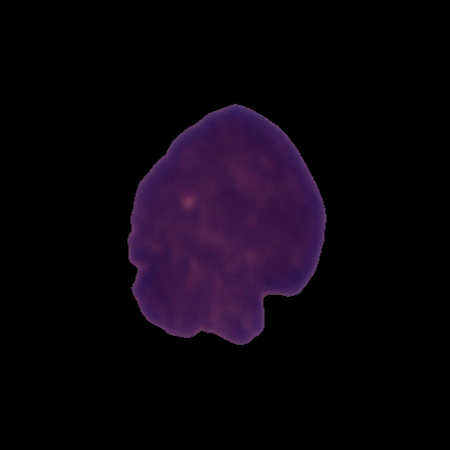
Label: cancer